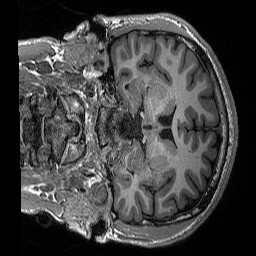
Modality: T1w
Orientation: coronal
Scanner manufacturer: siemens
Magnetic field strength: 3 T
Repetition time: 2.3 s
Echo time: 0.00298 s